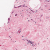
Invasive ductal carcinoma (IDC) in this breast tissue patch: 0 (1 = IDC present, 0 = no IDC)